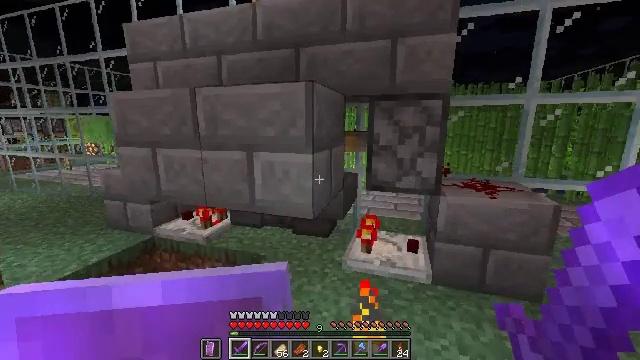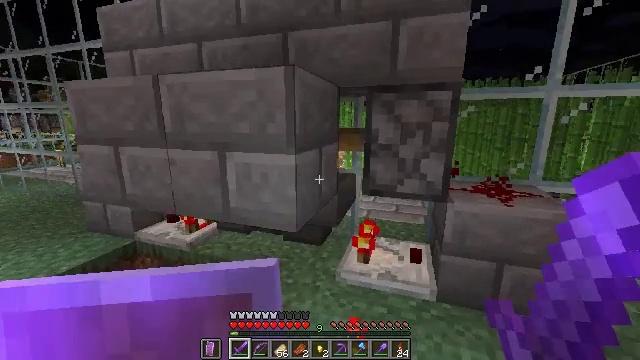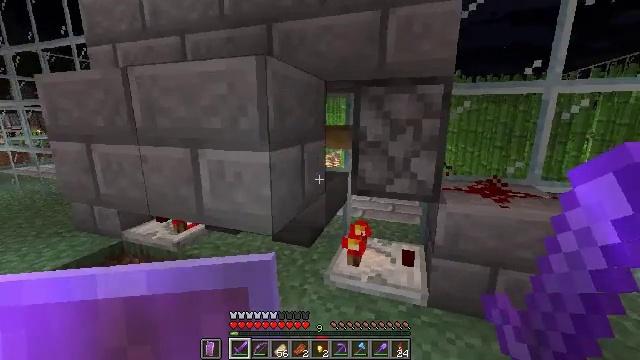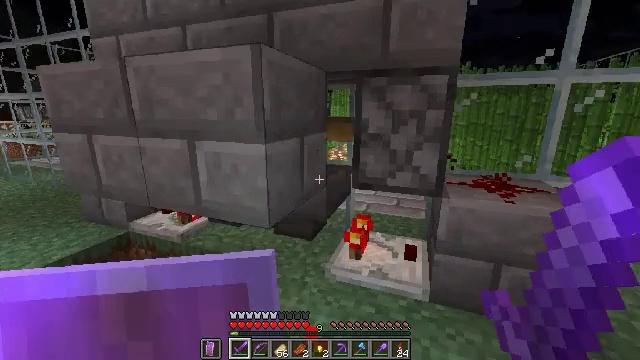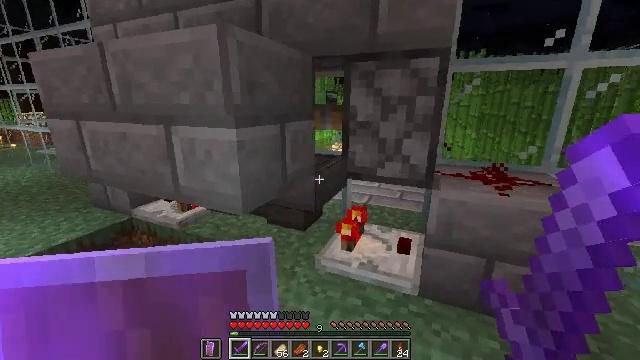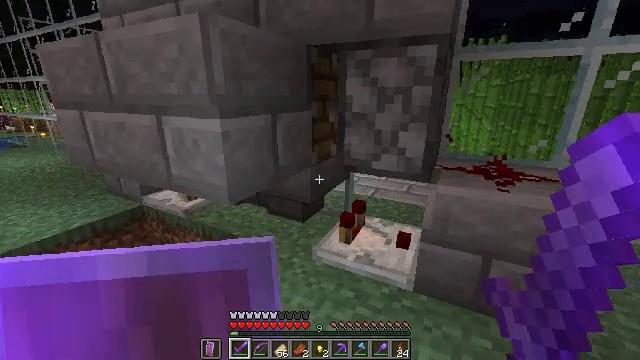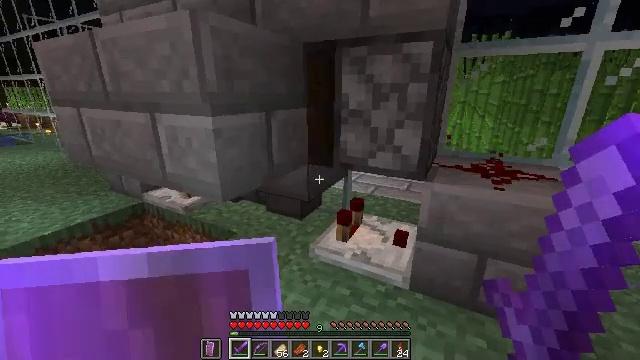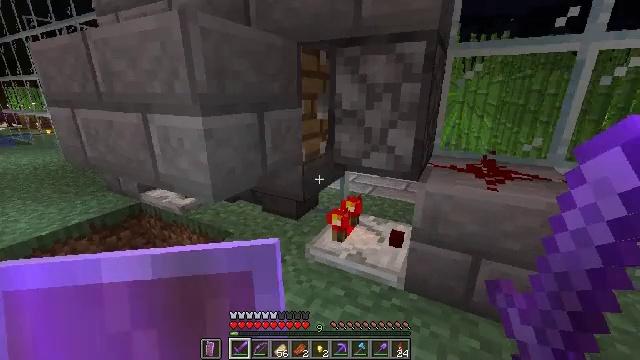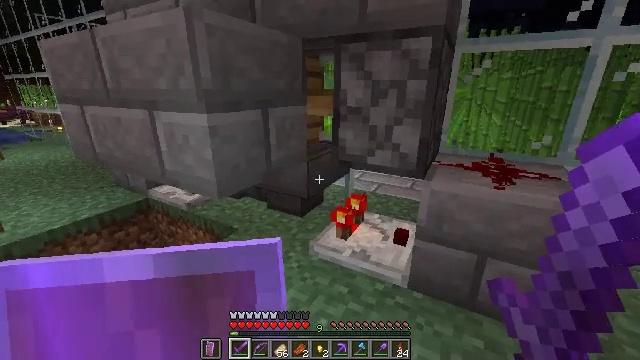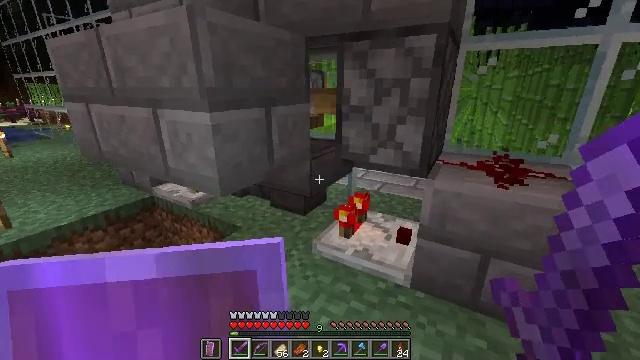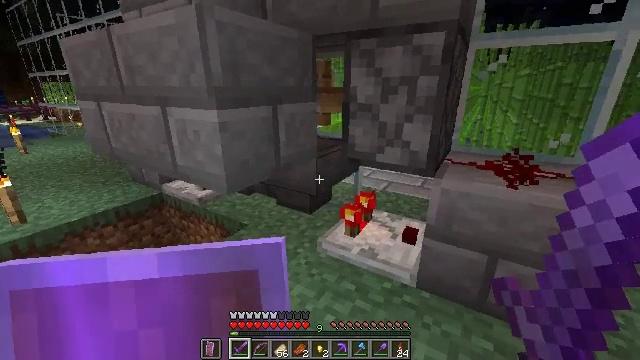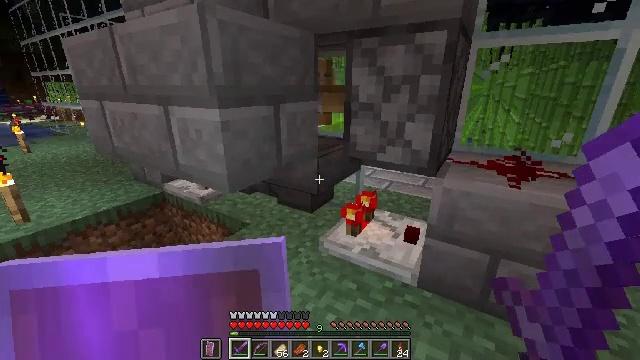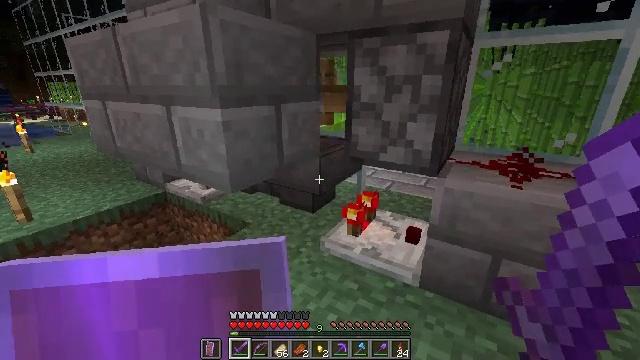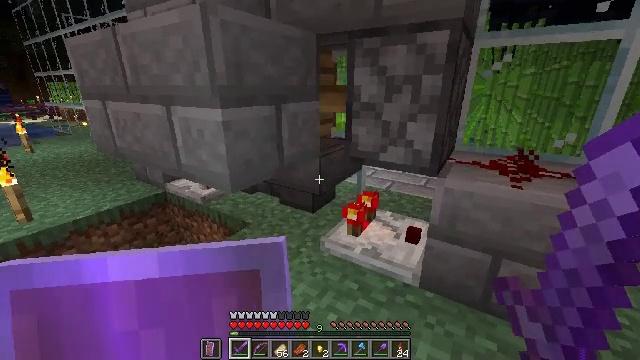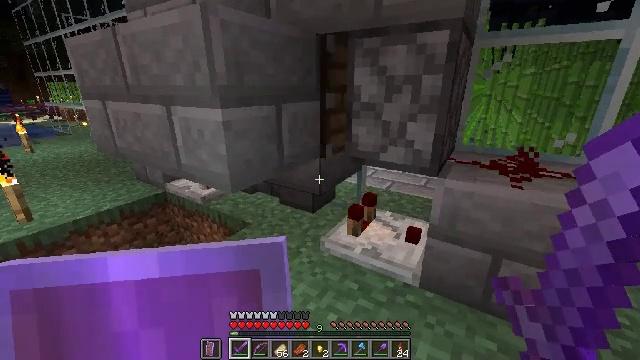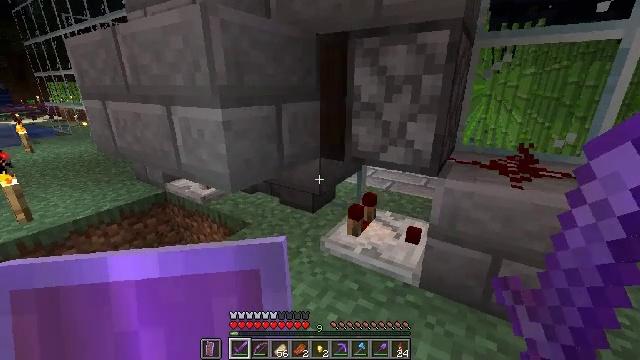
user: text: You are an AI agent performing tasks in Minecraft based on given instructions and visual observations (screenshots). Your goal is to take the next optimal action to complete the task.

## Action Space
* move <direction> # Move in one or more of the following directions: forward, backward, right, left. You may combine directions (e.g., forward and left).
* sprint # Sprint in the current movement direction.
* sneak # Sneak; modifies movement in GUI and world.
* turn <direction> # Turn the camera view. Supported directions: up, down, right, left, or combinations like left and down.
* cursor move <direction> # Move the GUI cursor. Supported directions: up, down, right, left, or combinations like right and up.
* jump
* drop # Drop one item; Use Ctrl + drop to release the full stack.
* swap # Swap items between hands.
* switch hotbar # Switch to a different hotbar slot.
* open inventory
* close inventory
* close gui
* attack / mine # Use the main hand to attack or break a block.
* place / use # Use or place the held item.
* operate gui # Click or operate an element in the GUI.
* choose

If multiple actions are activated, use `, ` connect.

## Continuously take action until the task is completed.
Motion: motion action
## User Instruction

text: Collect the spruce trapdoor from its position.
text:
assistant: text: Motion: move forward and move right
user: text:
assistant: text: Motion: move right
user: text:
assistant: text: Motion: move right, turn left and down
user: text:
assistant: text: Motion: move right, turn left and down
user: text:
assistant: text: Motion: turn left and down
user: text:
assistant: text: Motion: no_op
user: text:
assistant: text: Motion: no_op
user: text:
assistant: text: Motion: turn left
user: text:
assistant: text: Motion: no_op
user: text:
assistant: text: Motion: turn left
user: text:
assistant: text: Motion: no_op
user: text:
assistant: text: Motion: no_op
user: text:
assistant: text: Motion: no_op
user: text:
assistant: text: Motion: no_op
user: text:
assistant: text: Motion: no_op
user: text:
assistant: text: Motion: no_op
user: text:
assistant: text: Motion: use / place
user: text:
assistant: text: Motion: use / place
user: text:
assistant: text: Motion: use / place
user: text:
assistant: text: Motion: no_op
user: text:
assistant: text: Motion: no_op
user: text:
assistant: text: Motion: no_op
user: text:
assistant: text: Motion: no_op
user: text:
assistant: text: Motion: no_op
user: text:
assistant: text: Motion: no_op
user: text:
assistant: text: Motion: no_op
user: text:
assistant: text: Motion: no_op
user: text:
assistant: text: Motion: no_op
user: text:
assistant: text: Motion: no_op
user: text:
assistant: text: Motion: no_op